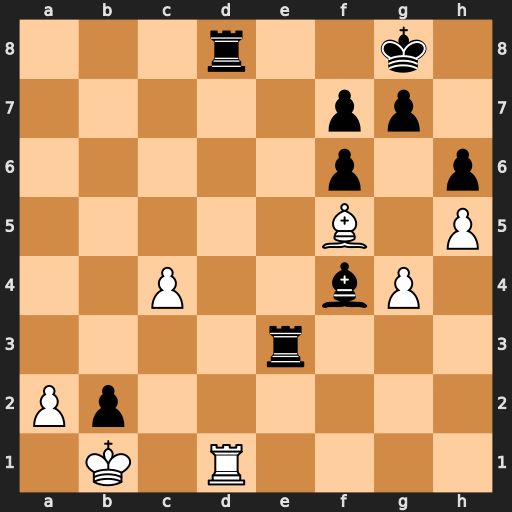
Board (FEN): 3r2k1/5pp1/5p1p/5B1P/2P2bP1/4r3/Pp6/1K1R4
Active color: w
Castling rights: -
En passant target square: -
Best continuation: Rxd8+ Re8 Rxe8#